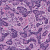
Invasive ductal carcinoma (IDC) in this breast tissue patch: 1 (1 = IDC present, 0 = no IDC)